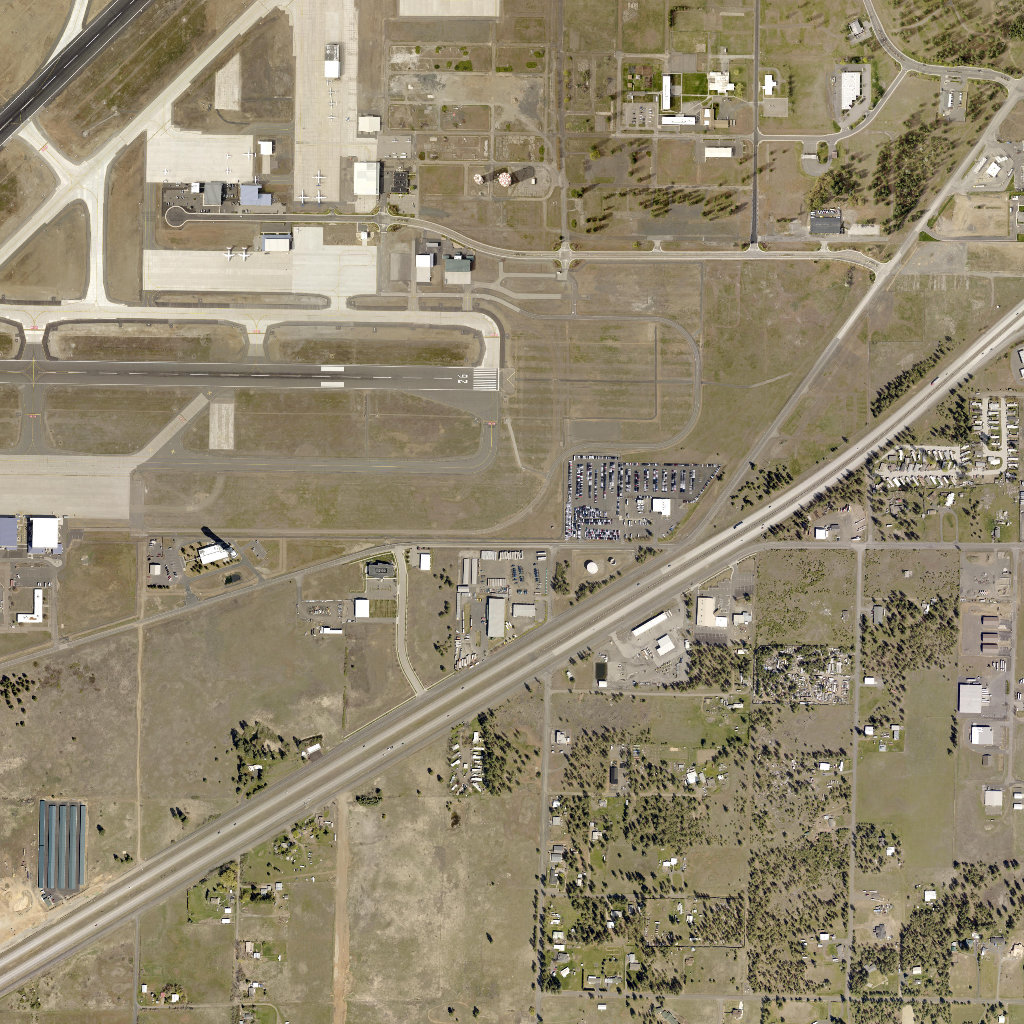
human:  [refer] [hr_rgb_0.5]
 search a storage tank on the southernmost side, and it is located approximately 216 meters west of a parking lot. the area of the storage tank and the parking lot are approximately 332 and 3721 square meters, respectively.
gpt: <box>[[57, 55, 58, 56, 0]]</box>